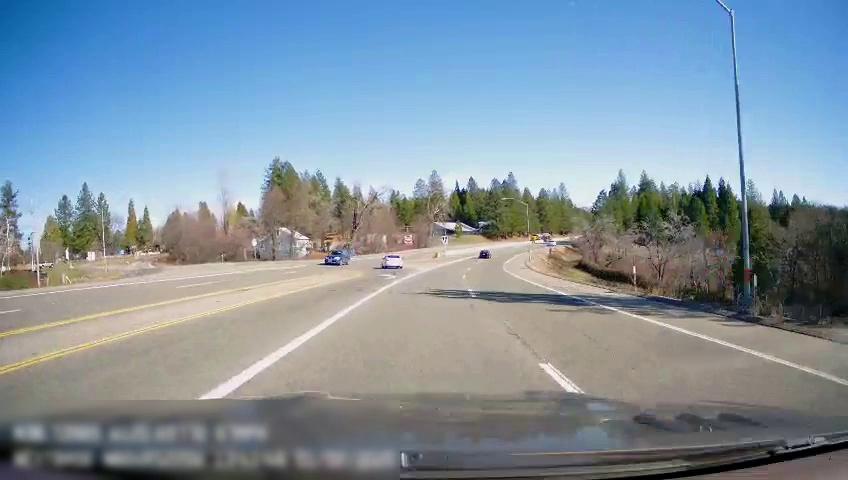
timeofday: Day
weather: Sunny
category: Drivable Space
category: Vehicles | SUV
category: Vehicles | SUV
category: Vehicles | Car
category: Vehicles | Car
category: Lanes | Opposite Lane
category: Lanes | Current Lane
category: Lanes | Alternate Lane
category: Lanes | Current Lane
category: Lanes | Alternate Lane
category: Lanes | Opposite Lane
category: Lanes | Opposite Lane
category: Lanes | Current Lane
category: Lanes | Opposite Lane
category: Traffic | Signs